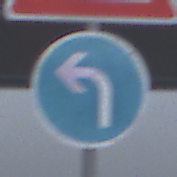
Verkehrszeichen: VorgeschriebeneFahrtrichtungLinks
Zusatzzeichen oben: Arbeitsstelle
Umgebung: Outdoor, Suburban
Tageszeit: MorningAfternoon
Wetter: Overcast
Licht: Natural
Jahreszeit: NotSpecified
Kontrast: LowContrast